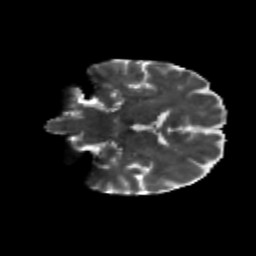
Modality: T2w
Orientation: coronal
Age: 67
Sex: male
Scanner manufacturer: siemens
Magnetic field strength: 3 T
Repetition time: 4.71 s
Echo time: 0.0906 s